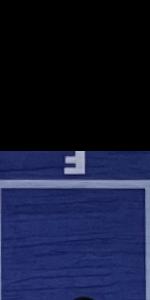
Label: Empty